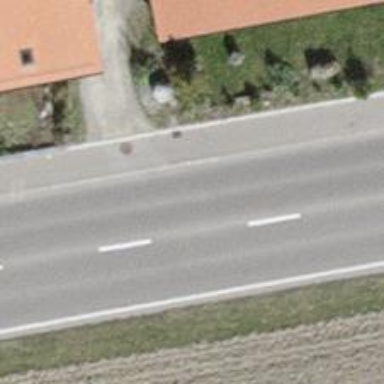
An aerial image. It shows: Asphalt road classified as primary highway.